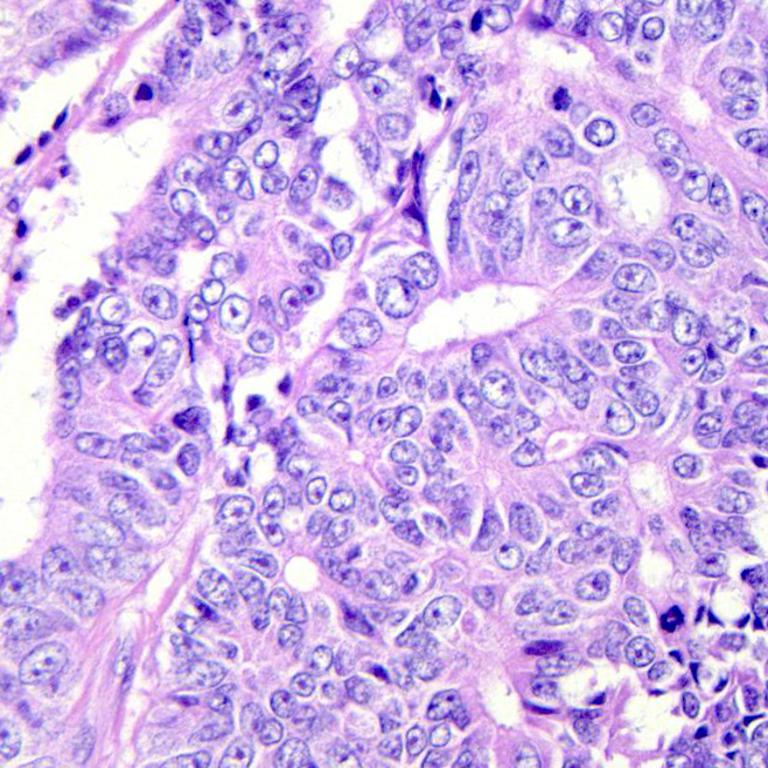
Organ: colon
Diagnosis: adenocarcinomas